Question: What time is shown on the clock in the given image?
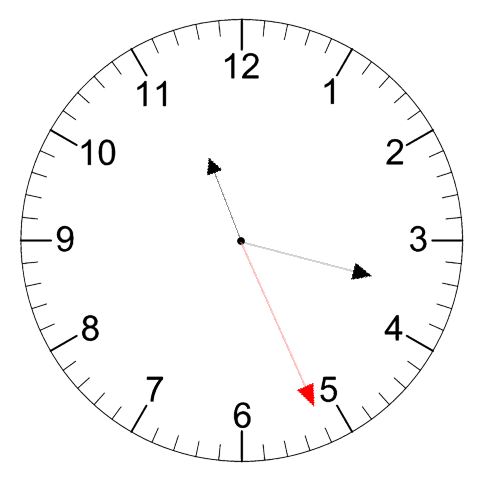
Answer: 11:17:26